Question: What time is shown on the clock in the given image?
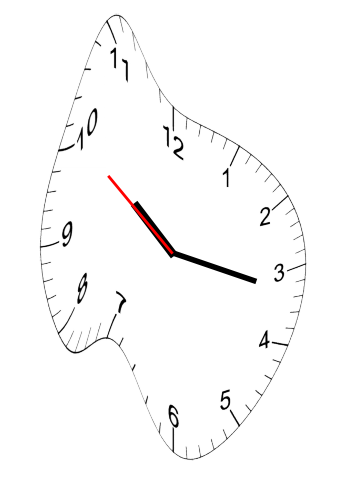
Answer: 10:16:51